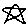
Label: star